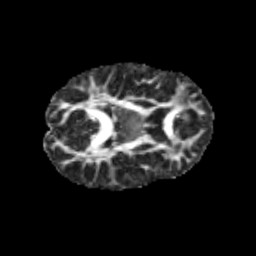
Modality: FA
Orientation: axial
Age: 11
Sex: male
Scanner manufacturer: siemens
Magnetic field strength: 3 T
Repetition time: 3.8 s
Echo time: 0.07 s